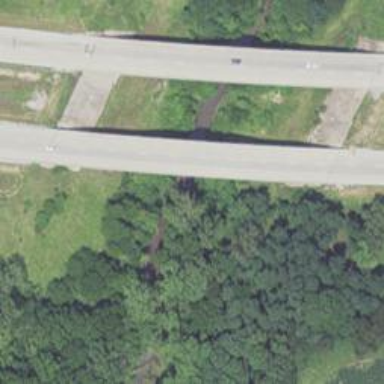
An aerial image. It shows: Motorway bridge.